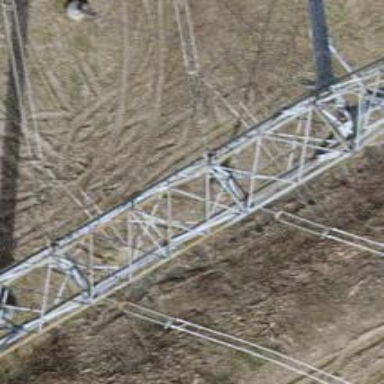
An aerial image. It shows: H-frame power tower with distinctive design.